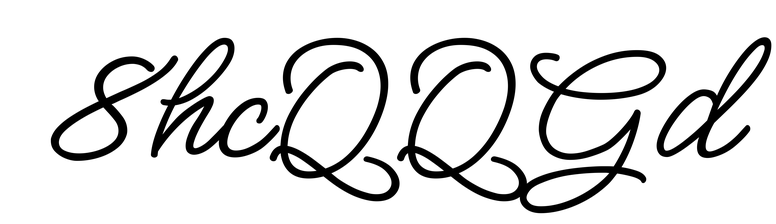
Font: MeowScript-Regular